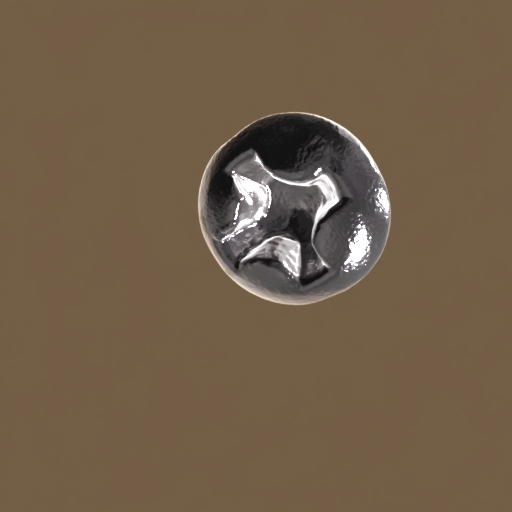
Label: screw